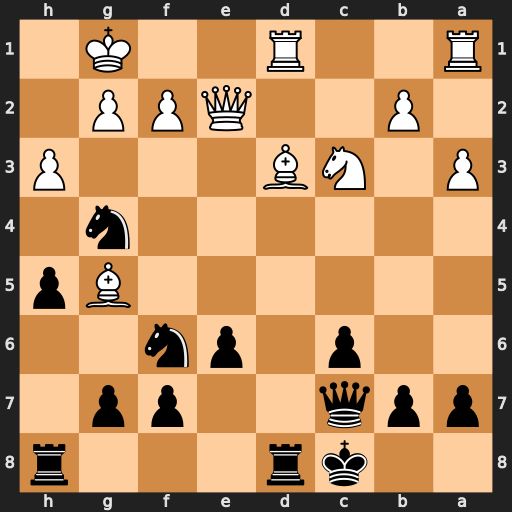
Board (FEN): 2kr3r/ppq2pp1/2p1pn2/6Bp/6n1/P1NB3P/1P2QPP1/R2R2K1
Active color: b
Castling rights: -
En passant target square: -
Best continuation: Qh2+ Kf1 Qh1#